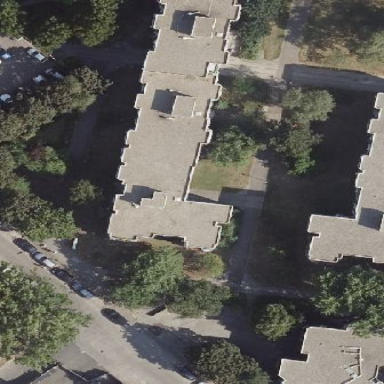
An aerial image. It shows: Flat-roofed apartment building.